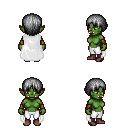
a pixel art fantasy rpg character, female body template, orc, green skin, white cape, white pants, gray plain hairstyle, cloth bracers, maroon shoes, four views (front, back, left, right), 2x2 character sprite sheet, small pixel art, hard edges, no anti-aliasing